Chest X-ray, PA view. Patient: 61 years old, sex M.
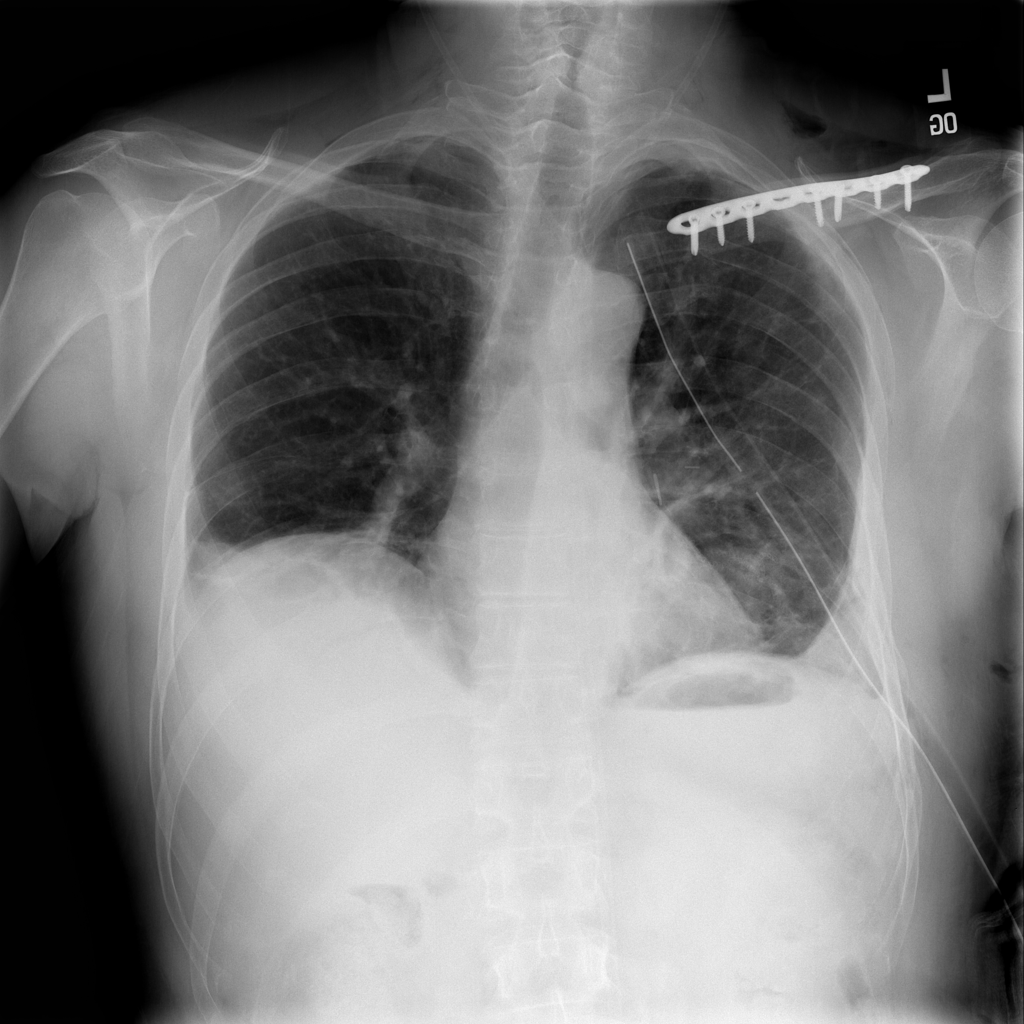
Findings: Atelectasis, Effusion, Emphysema